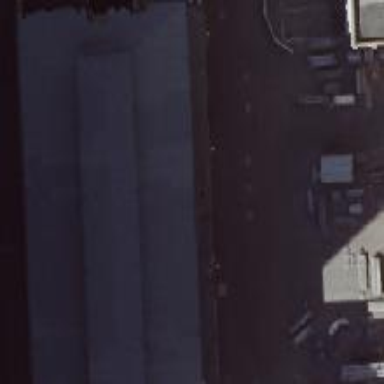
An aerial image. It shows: Part of building.